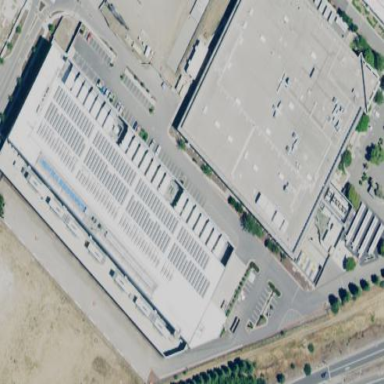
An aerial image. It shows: Data center building.